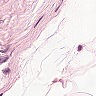
Metastatic tissue present: no